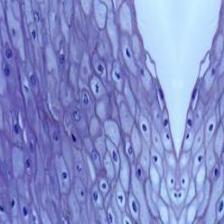
Diagnosis: Normal